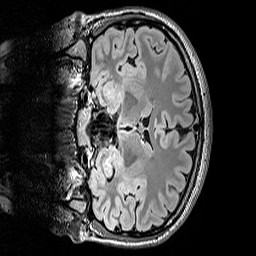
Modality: FLAIR
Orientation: coronal
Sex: female
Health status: ill
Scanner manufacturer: siemens
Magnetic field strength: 3 T
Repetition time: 5 s
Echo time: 0.388 s